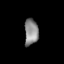
Tissue: lung
Cell type: Epithelial cells
Senescence score: 0.2235
Nuclear area (px): 358
Mean DAPI intensity: 136.95